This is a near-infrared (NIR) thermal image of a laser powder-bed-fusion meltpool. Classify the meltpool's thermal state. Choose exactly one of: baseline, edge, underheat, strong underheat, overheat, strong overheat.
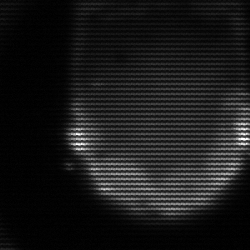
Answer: edge